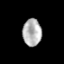
Tissue: lung
Cell type: Endothelial cells
Senescence score: 0.5526
Nuclear area (px): 503
Mean DAPI intensity: 178.477